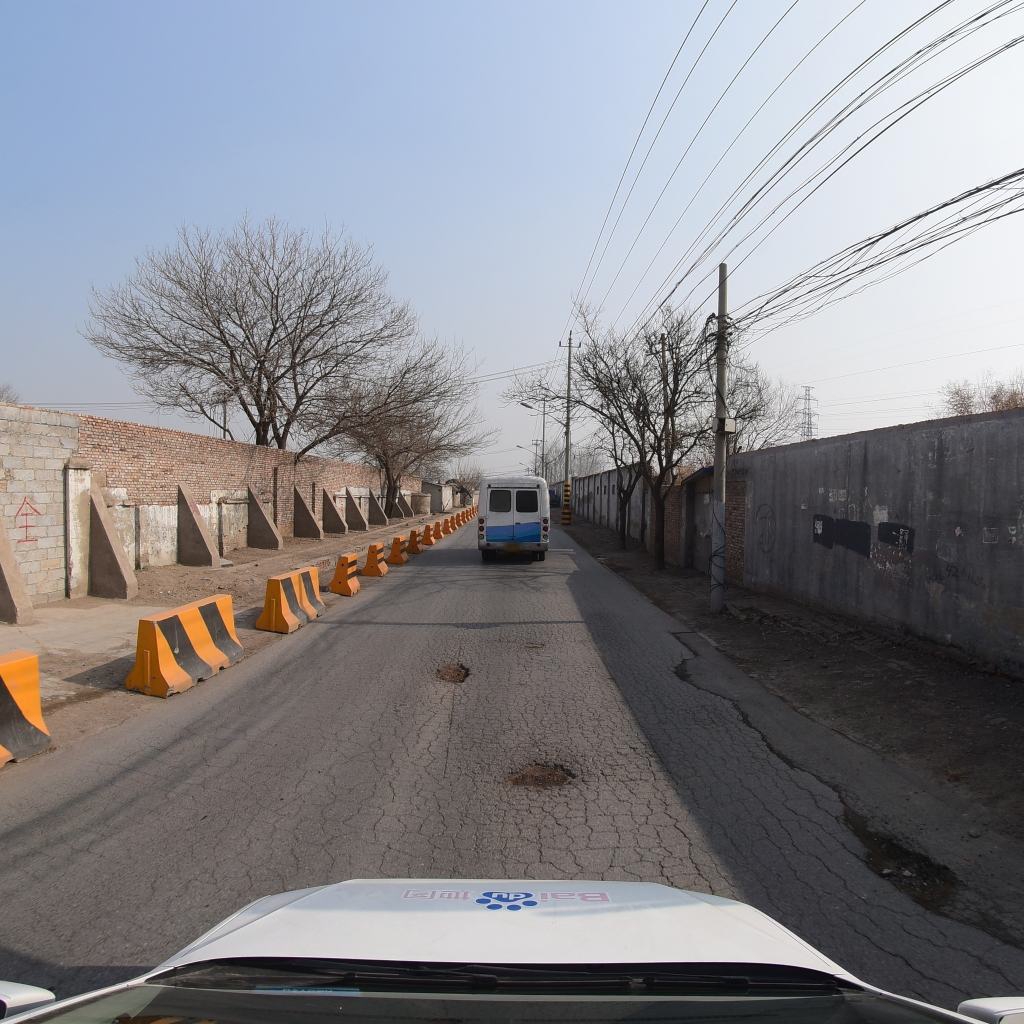
Region: Fengtai
Road damage annotations: pothole, pothole, alligator crack